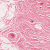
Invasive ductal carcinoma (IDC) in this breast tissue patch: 0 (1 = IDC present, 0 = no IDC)